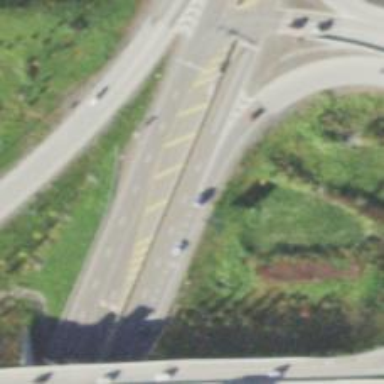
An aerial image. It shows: Expressway with asphalt surface and classified as primary highway.